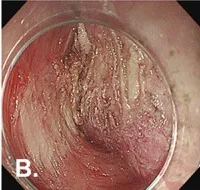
Images during endoscopic submucosal dissection. Endoscopic submucosal tunnel dissection is performed without any complication. (B) Exposure of the tumor.
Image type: endoscopy (gi_endoscopy)